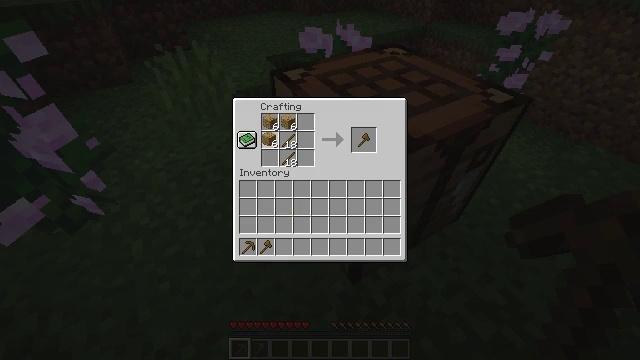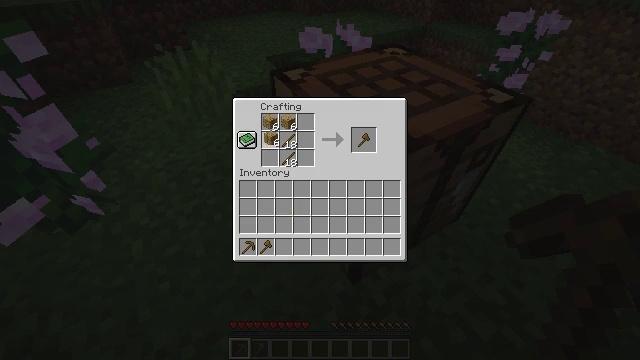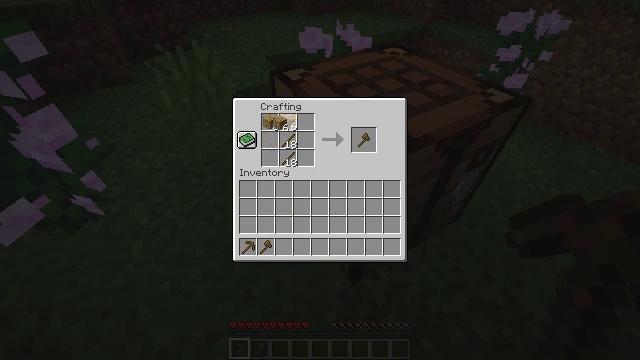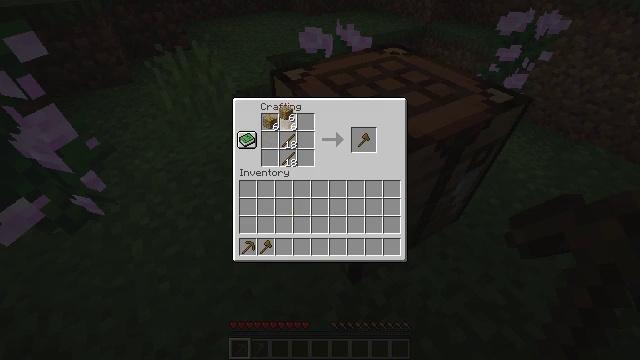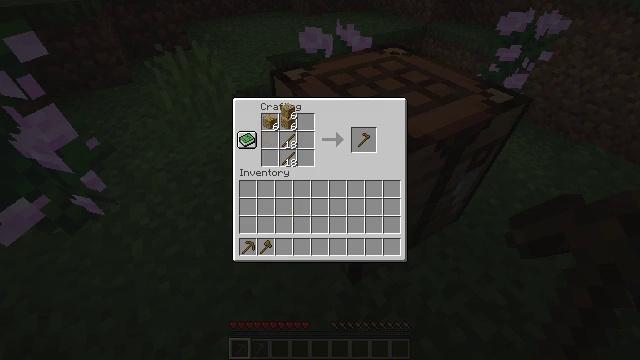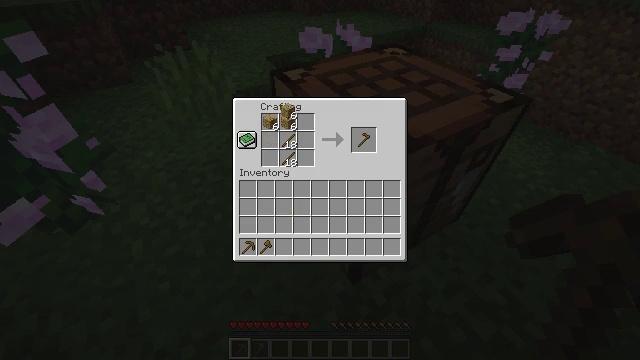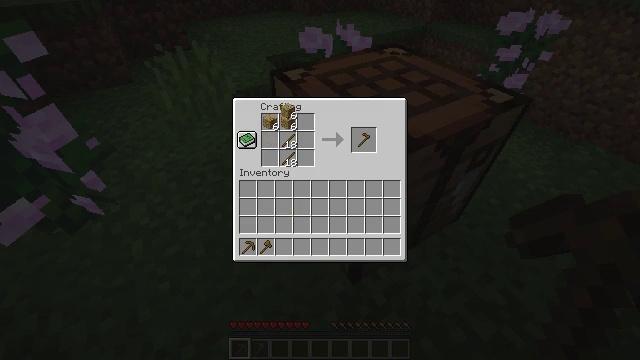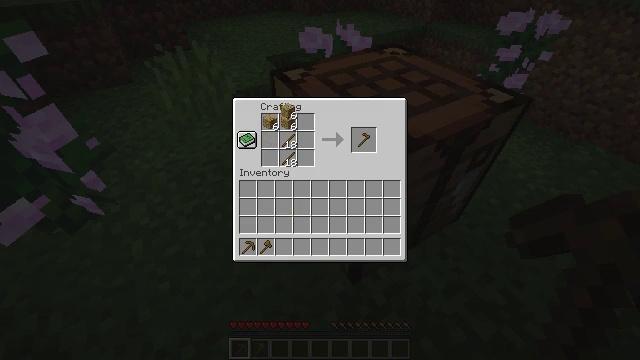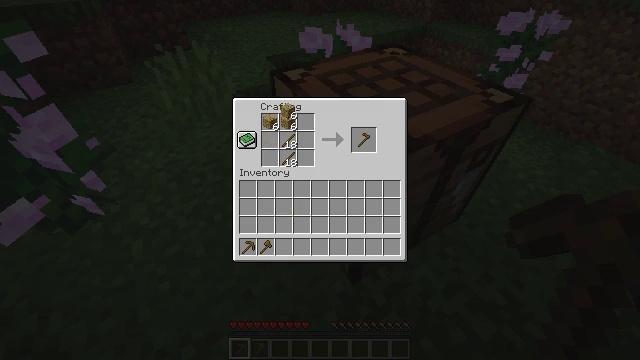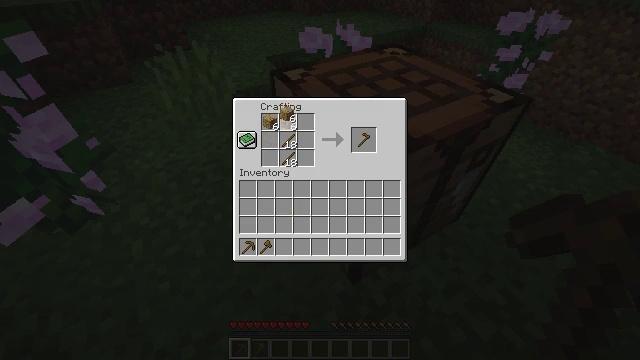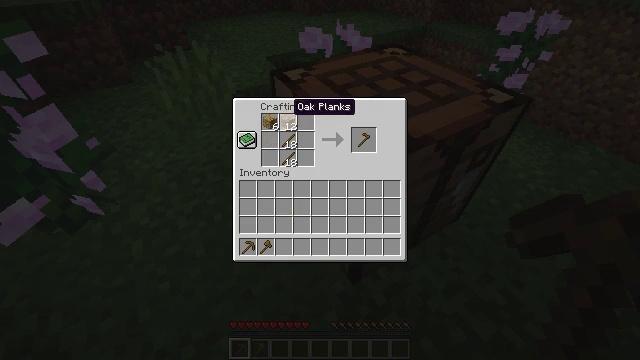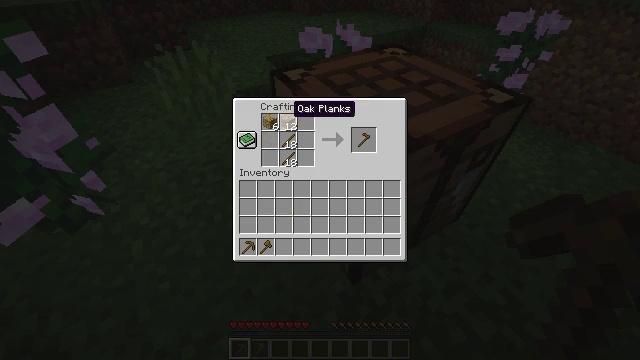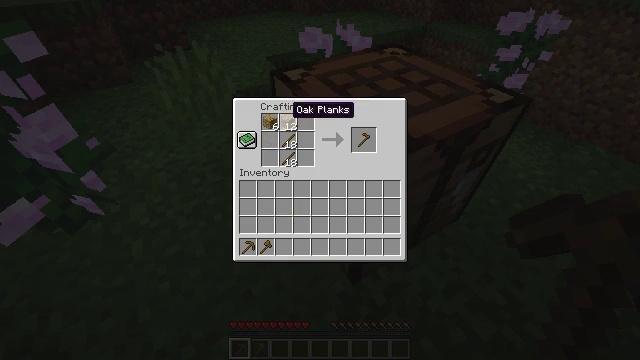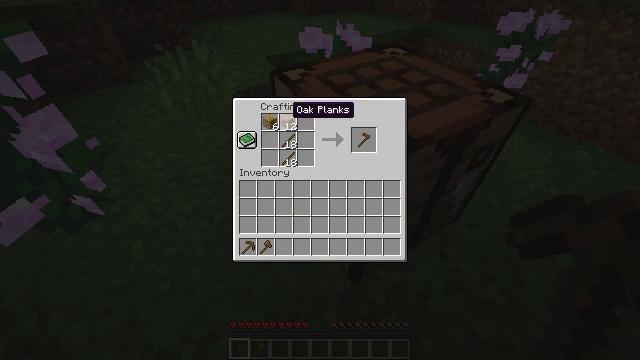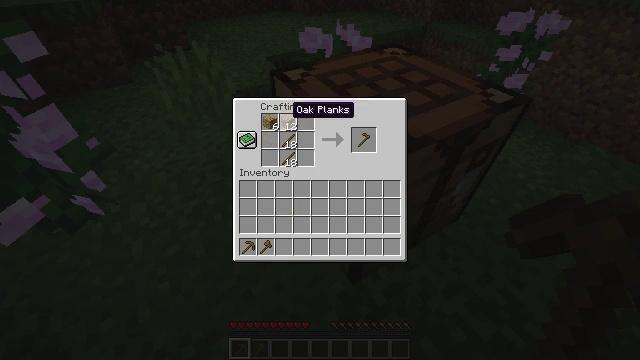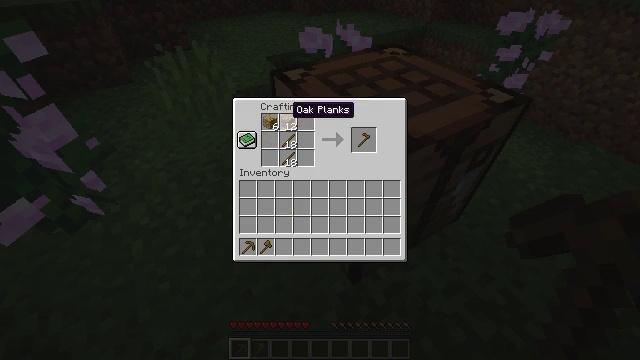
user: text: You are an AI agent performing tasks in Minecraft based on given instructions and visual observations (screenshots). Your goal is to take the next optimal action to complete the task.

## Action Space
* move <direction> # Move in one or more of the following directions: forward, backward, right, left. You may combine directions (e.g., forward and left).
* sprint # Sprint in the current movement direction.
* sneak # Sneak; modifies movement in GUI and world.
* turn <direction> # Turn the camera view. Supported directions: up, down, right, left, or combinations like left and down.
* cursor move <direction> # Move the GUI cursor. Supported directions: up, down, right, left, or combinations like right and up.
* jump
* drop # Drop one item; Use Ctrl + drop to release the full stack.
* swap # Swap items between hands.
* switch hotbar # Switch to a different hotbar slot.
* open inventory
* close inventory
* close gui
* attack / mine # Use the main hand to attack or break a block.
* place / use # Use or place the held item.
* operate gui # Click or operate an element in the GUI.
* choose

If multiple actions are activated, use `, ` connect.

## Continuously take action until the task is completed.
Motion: motion action
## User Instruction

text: Craft a wooden shovel.
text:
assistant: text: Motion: operate gui
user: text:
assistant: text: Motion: cursor move right and up, operate gui
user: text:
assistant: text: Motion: cursor move up
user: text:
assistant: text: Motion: no_op
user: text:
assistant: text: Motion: no_op
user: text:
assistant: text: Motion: no_op
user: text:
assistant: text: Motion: operate gui
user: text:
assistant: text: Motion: operate gui
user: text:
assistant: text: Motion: operate gui
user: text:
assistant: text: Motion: no_op
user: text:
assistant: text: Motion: no_op
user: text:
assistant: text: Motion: no_op
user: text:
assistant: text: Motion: no_op
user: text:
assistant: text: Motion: no_op
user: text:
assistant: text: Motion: no_op
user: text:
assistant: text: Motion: cursor move left
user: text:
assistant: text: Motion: no_op
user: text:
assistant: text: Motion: no_op
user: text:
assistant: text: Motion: no_op
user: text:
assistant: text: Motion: no_op
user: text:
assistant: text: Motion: operate gui
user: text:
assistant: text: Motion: operate gui
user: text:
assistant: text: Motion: cursor move right, operate gui
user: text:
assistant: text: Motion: no_op
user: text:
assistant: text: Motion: no_op
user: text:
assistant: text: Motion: no_op
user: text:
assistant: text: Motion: operate gui
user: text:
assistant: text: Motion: operate gui
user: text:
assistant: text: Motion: operate gui
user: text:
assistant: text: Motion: no_op